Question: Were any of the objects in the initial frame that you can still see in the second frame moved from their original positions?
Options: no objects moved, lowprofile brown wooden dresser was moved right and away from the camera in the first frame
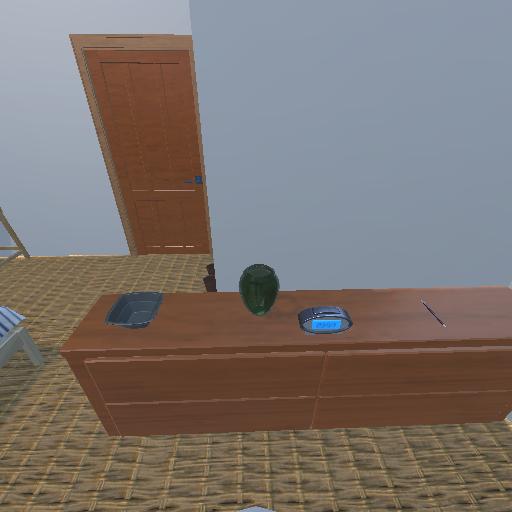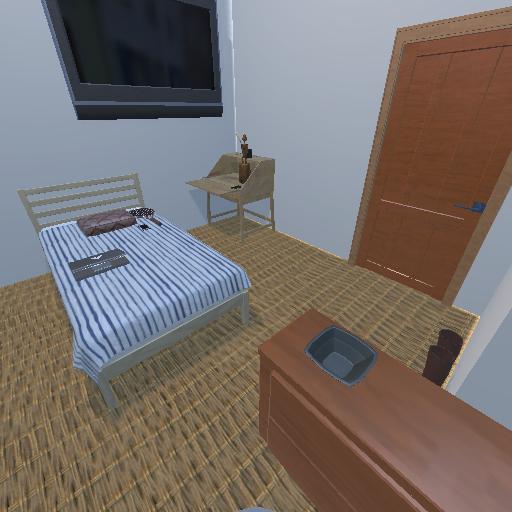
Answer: no objects moved